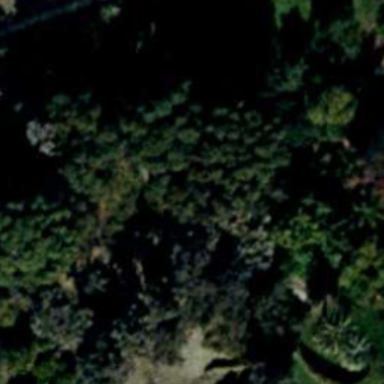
This is a forest with lots of green plants in the shadow .